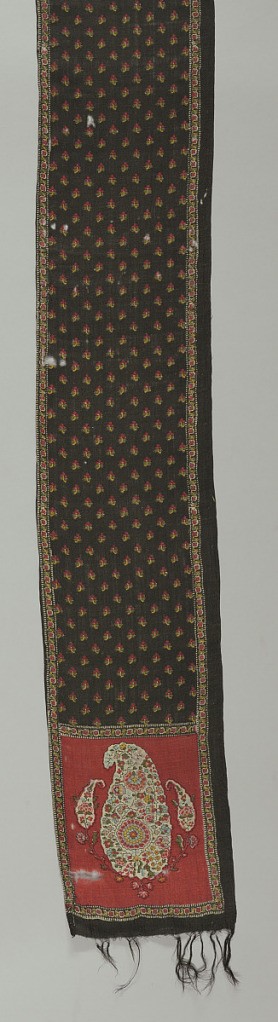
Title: Scarf
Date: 1860–70
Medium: wool Technique: printed on twill weave
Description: Fine printed wool scarf; fringed at ends; black background in body of scarf; red background at ends; polychrome print in persian cone pattern; one long edge hemmed.